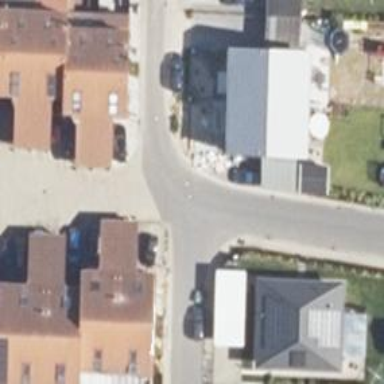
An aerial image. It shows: Residential road with asphalt surface and opposite cycleway.